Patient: sex F, age 65
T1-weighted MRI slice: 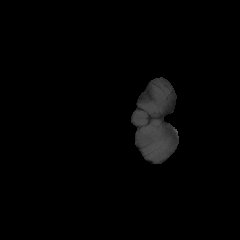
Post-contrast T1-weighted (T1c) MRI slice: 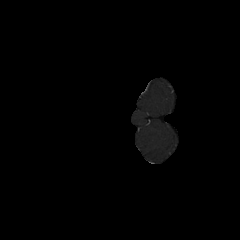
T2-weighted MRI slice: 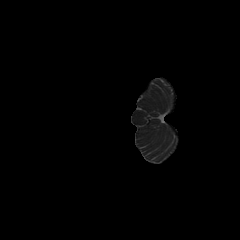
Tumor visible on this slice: no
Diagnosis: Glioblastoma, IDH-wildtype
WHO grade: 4